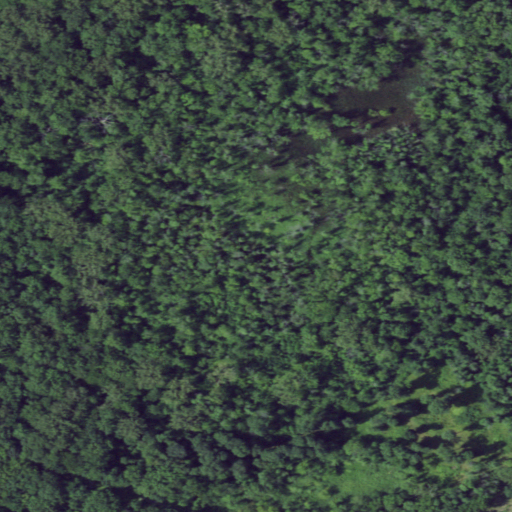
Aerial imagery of island in New York named Klein Island containing only woody wetlands